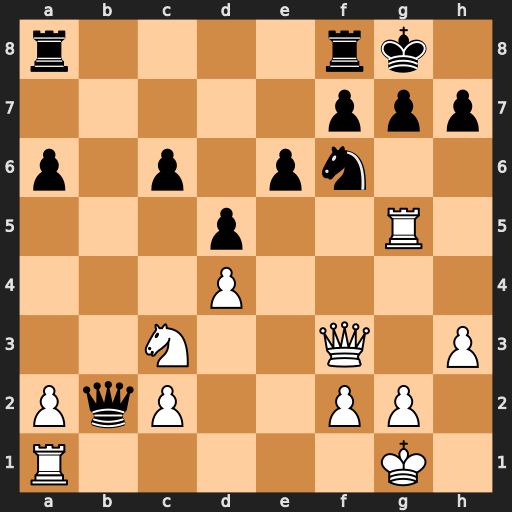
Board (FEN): r4rk1/5ppp/p1p1pn2/3p2R1/3P4/2N2Q1P/PqP2PP1/R5K1
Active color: w
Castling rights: -
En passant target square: -
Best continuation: Rb1 Qxb1+ Nxb1